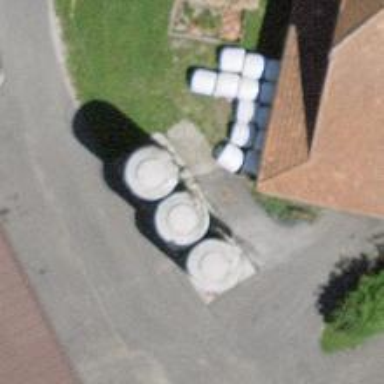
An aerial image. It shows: Silo.